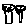
Label: flower